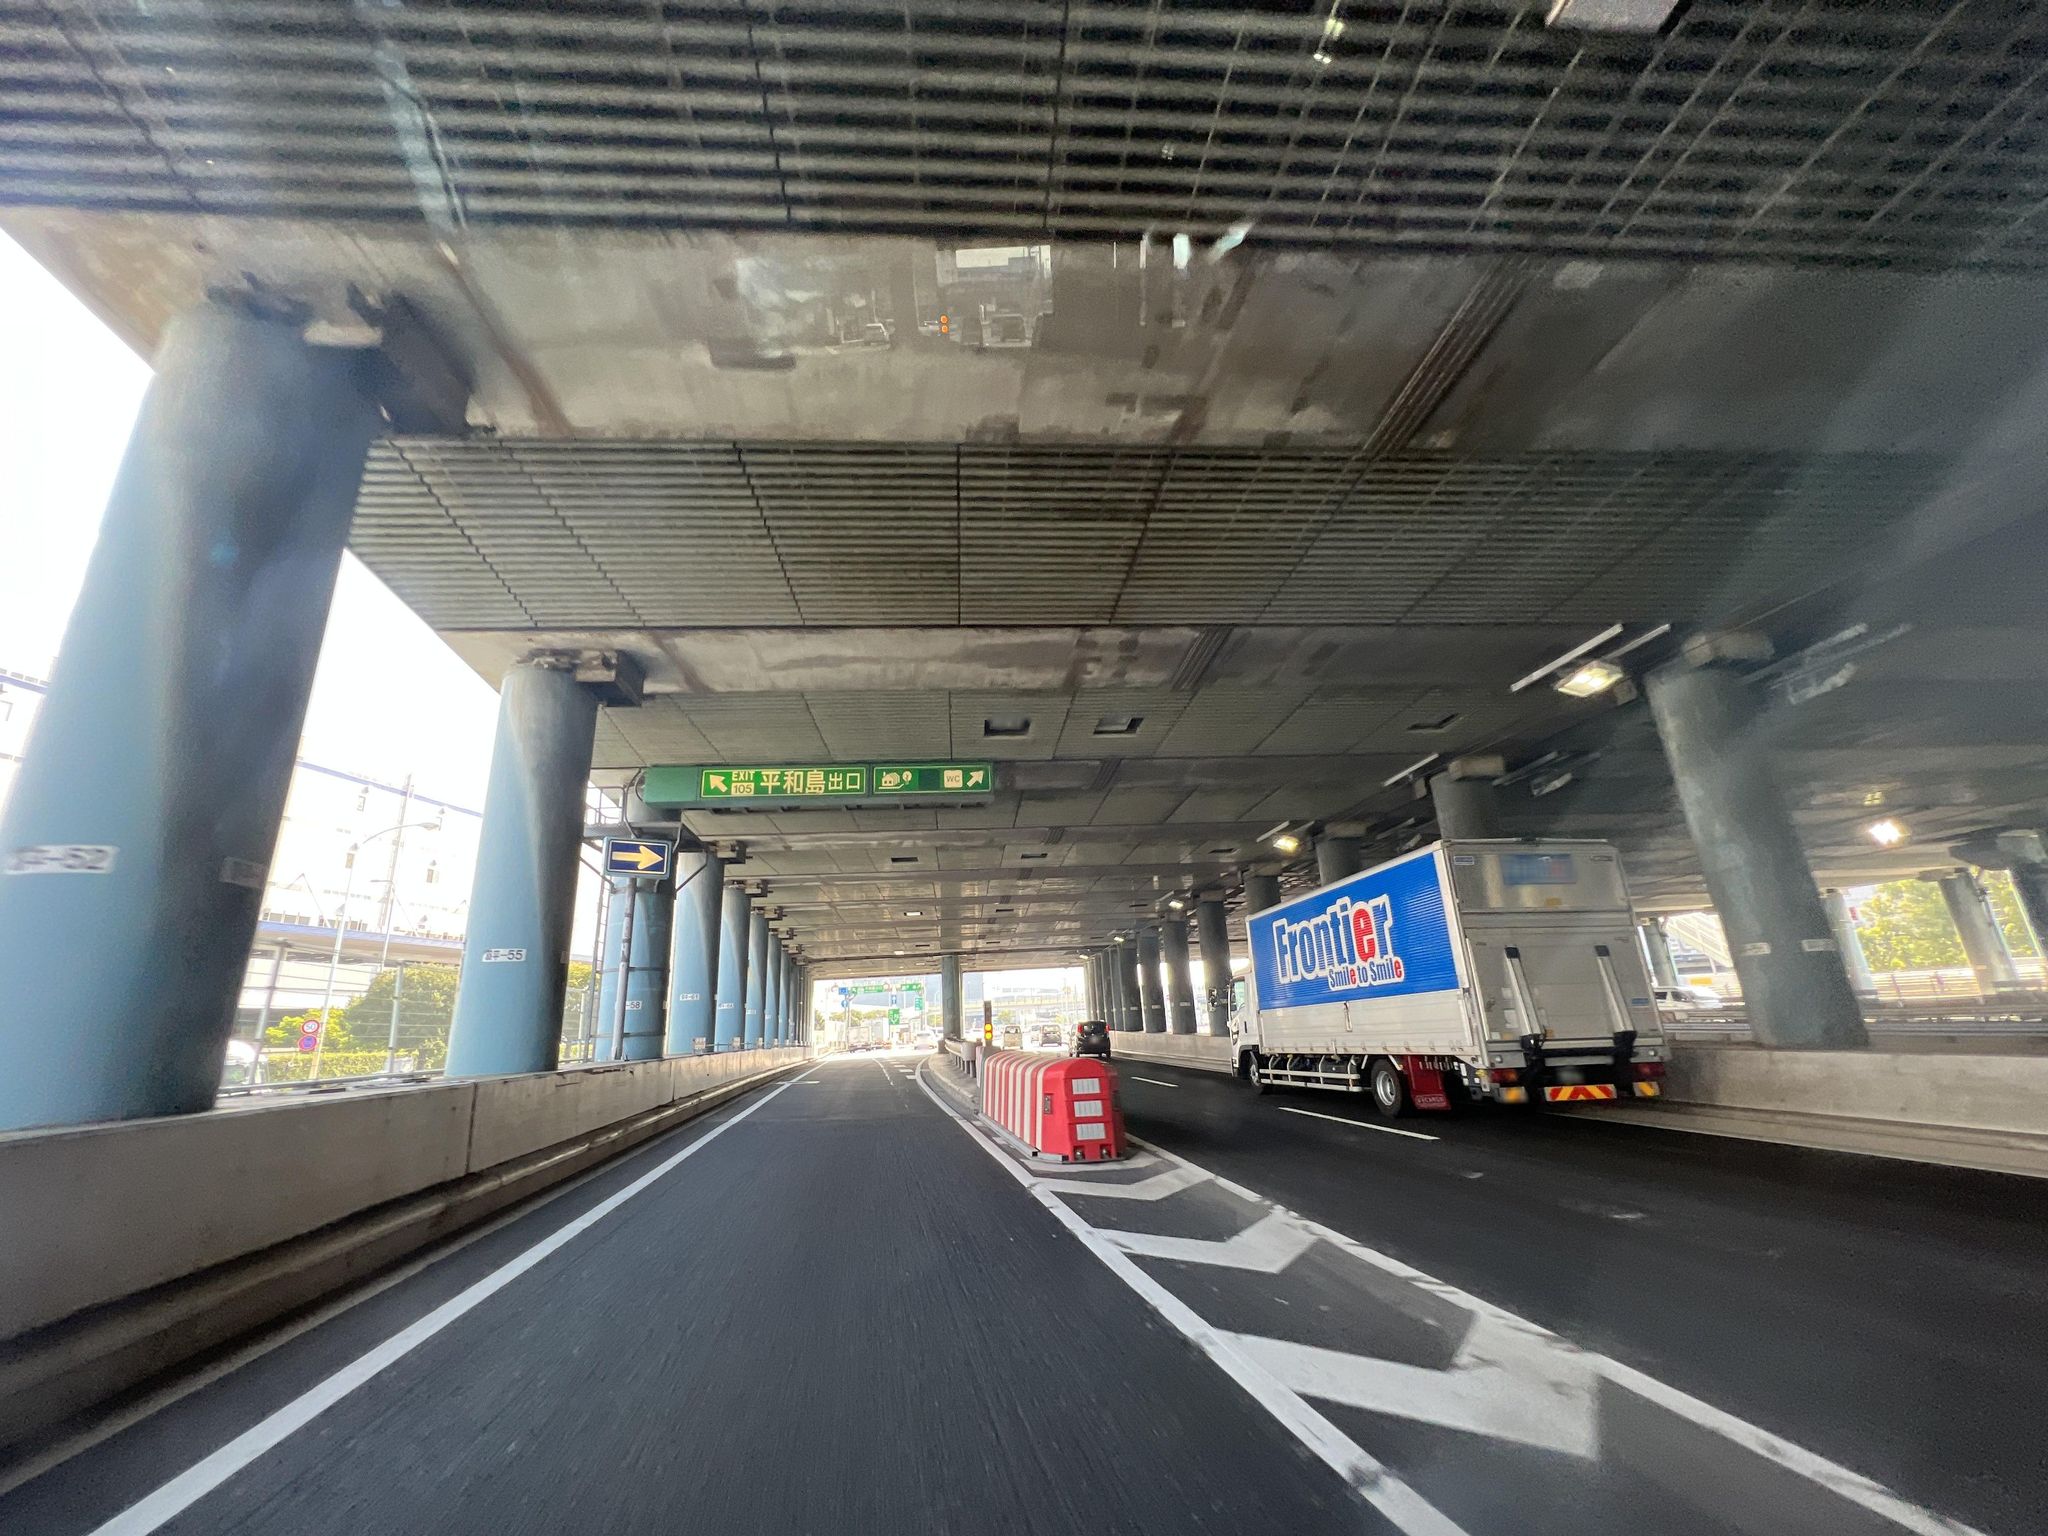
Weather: clear
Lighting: day
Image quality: good
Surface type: driving surface
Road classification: service, motorway_link
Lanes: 1
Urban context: urban centre
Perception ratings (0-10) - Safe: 0.96, Lively: 4.32, Beautiful: 1.11, Boring: 1.37, Depressing: 4.76, Wealthy: 1.72